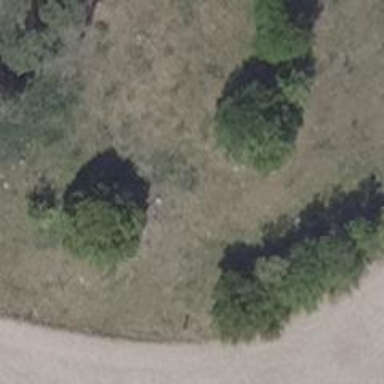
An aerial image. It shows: Landscape covered with heath.